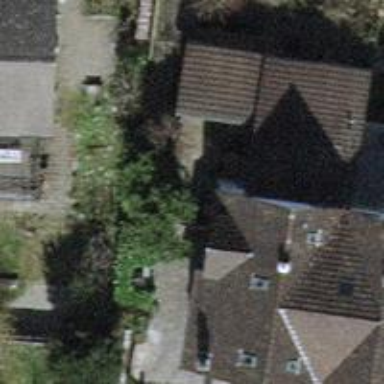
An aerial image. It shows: Building with tile roof.